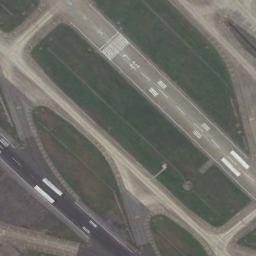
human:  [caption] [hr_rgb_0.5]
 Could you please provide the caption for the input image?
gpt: The runway is next to another runway and the designation marking is 35L .

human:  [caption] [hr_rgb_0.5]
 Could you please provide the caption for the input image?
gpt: There are green lawns next to several connected runways with white '32L' and short-line signs on the runways .

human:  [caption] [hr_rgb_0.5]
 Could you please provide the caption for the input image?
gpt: The runway is on the grass next to the bare land .

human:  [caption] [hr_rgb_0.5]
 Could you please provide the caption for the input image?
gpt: The grass is around the runway .

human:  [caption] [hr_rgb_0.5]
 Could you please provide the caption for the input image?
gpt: There are green lawns beside the runway .